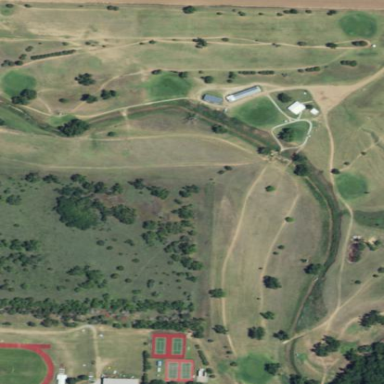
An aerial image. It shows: Golf course.